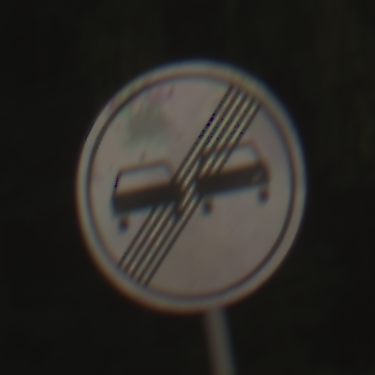
Verkehrszeichen: EndeUeberholverbot
Umgebung: Outdoor, Nature
Tageszeit: SunriseSunset
Wetter: PartlyCloudy
Licht: Natural
Jahreszeit: NotSpecified
Kontrast: MediumContrast